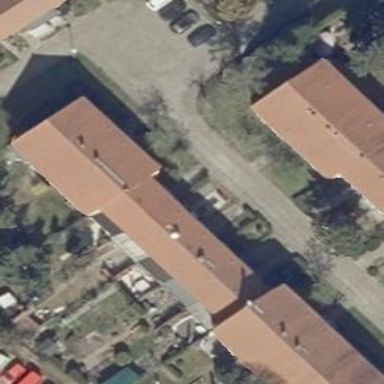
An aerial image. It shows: Yellow apartment building with red pitched roof.